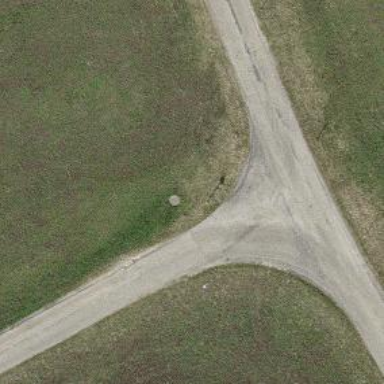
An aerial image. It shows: Well-maintained track road with grade 1 tracktype.